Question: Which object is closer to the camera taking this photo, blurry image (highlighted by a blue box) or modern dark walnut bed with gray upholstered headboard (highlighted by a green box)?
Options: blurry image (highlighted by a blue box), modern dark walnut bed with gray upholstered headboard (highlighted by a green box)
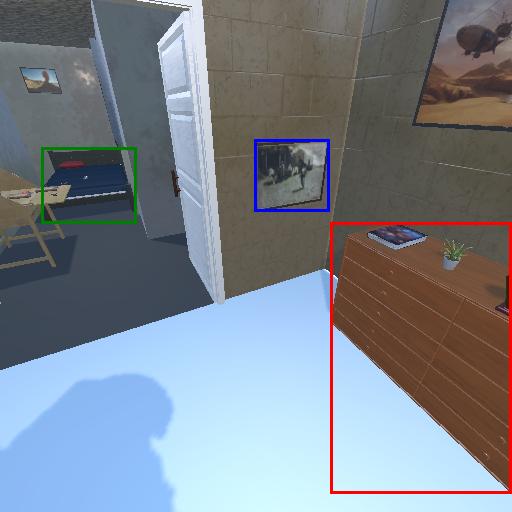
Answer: blurry image (highlighted by a blue box)